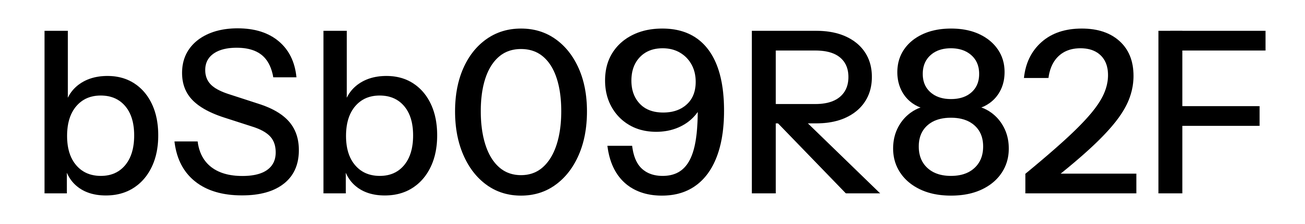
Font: InstrumentSans_Medium